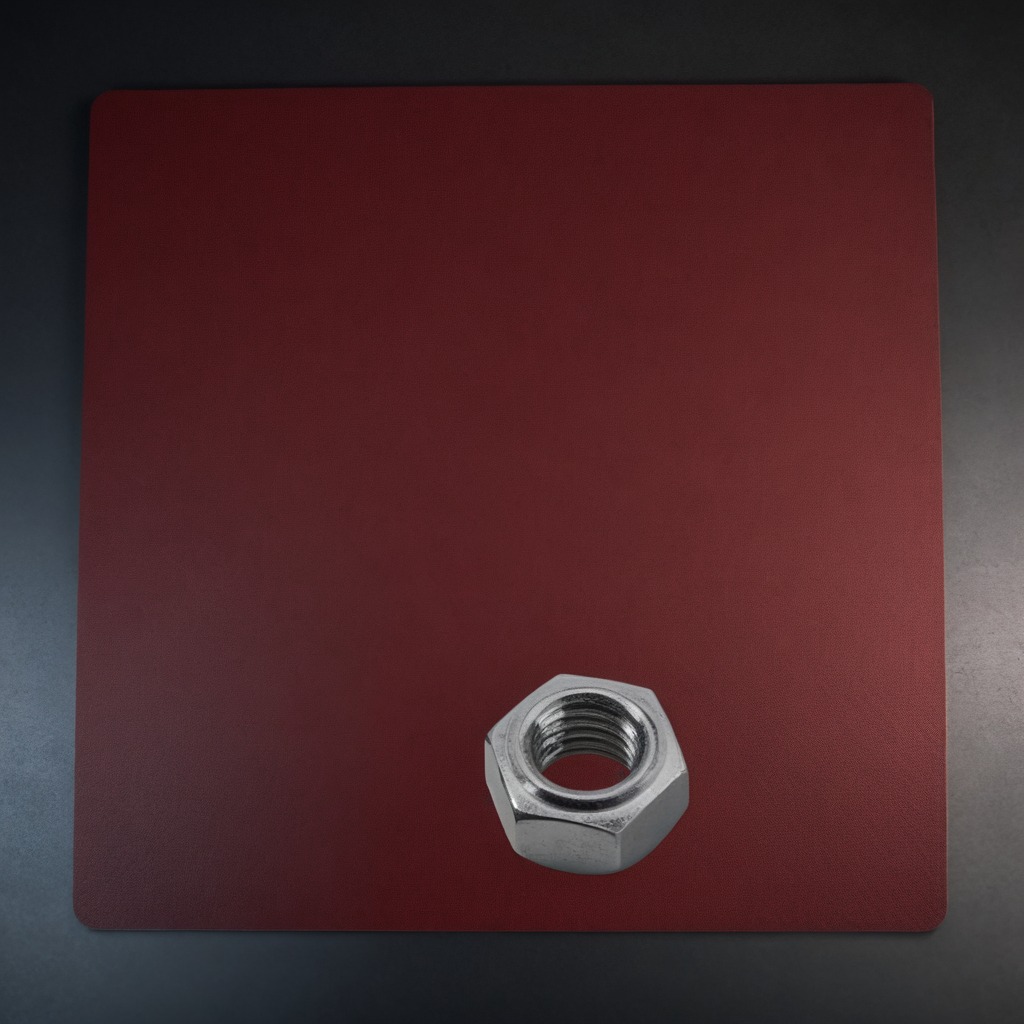
A metal nut lies on the clean granite tabletop inside a workshop at night.